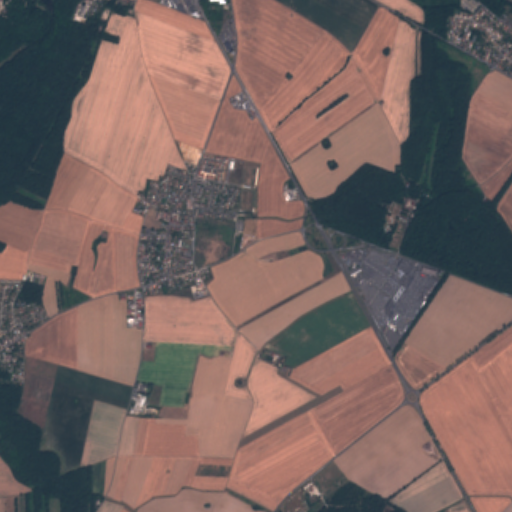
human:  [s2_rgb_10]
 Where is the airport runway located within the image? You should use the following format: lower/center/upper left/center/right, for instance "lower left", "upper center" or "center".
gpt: The airport runway is located in the lower right of the image.
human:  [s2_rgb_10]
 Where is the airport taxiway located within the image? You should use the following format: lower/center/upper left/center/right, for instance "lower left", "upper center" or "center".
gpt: The airport taxiway is located in the lower center of the image.
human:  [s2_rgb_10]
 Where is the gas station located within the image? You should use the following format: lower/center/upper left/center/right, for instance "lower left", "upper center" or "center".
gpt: The gas station is located in the center right of the image.
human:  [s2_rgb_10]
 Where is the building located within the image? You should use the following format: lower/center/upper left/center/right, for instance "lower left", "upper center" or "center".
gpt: There is no building in the image.